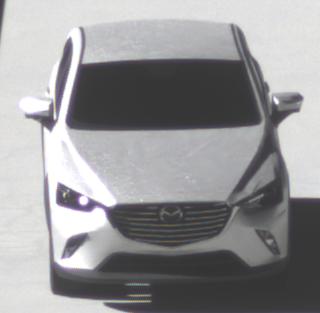
Make: Mazda
Model: CX-3 SKYACTIV-G 120
Detailed model: CX-3 (DK)
Model produced from: 2015/06
Model produced until: 2018/06
Doors: 5
Color: white
Road condition: dry road
Daytime: morning or afternoon
Contrast: high contrast